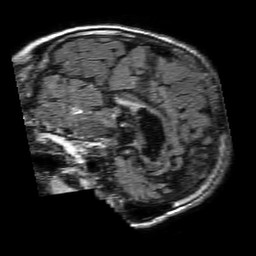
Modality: FLAIR
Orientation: sagittal
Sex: male
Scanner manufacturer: philips
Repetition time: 11 s
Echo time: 0.125 s